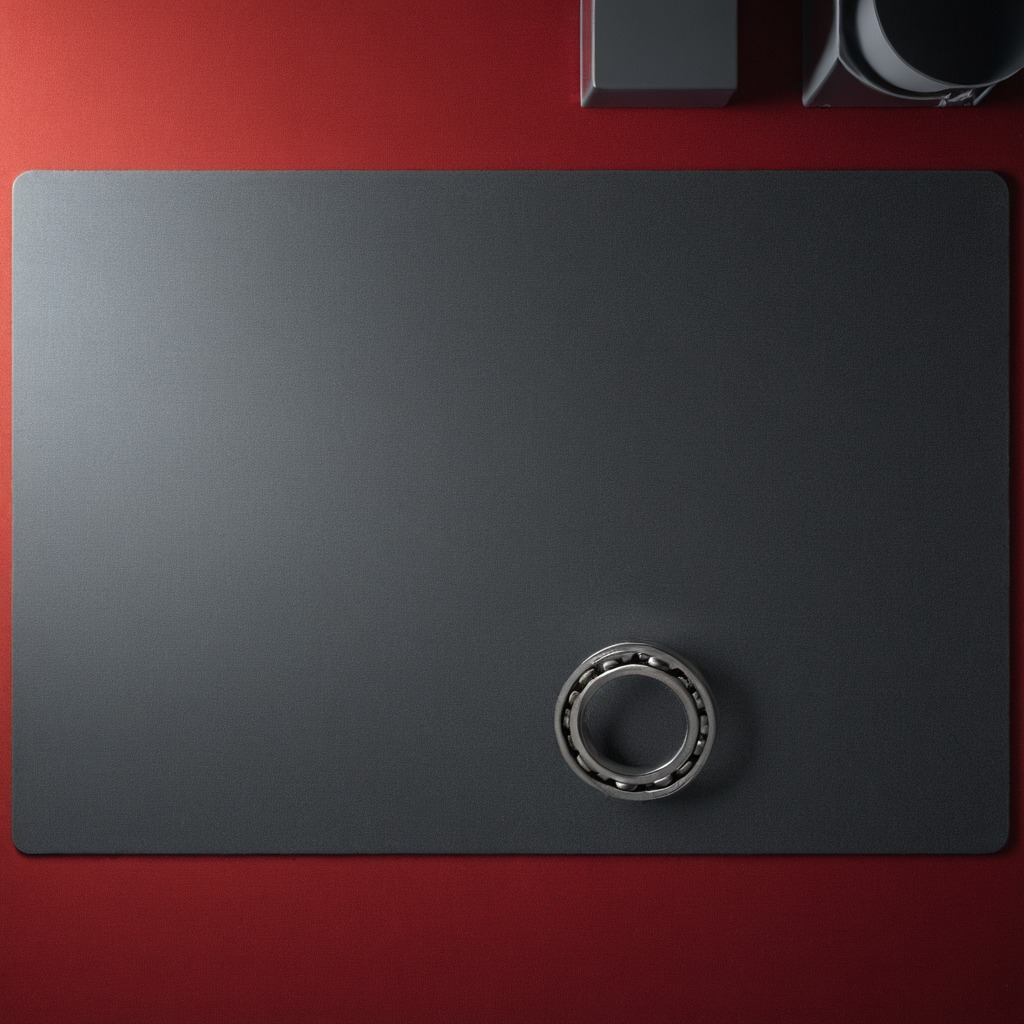
A metal ball bearing is lying on a clean granite tabletop covered with a red rubber mat inside a workshop under bright overhead lighting crisp shadows high clarity worn but beneath the mat.